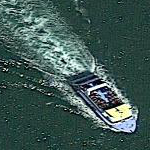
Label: Civil_yacht